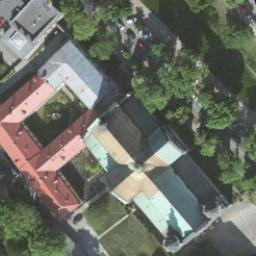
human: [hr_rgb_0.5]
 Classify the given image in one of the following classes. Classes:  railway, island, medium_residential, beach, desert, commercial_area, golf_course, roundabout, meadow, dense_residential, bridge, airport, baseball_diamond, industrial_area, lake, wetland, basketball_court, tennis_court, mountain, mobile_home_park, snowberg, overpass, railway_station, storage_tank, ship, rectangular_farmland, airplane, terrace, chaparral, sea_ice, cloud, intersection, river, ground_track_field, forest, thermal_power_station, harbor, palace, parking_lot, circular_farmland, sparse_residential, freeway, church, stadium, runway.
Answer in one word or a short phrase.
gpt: church